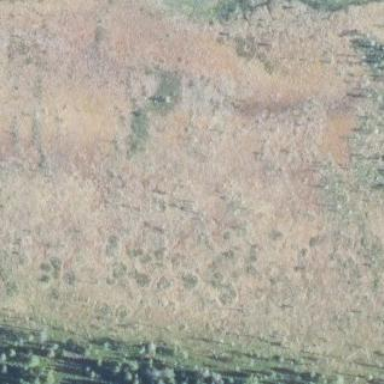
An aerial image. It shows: Bog wetland.